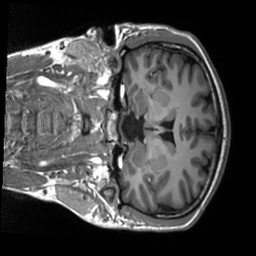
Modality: T1w
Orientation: coronal
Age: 24
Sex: male
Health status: healthy
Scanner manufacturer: siemens
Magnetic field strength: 3 T
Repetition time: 2.53 s
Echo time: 0.00219 s